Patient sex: F
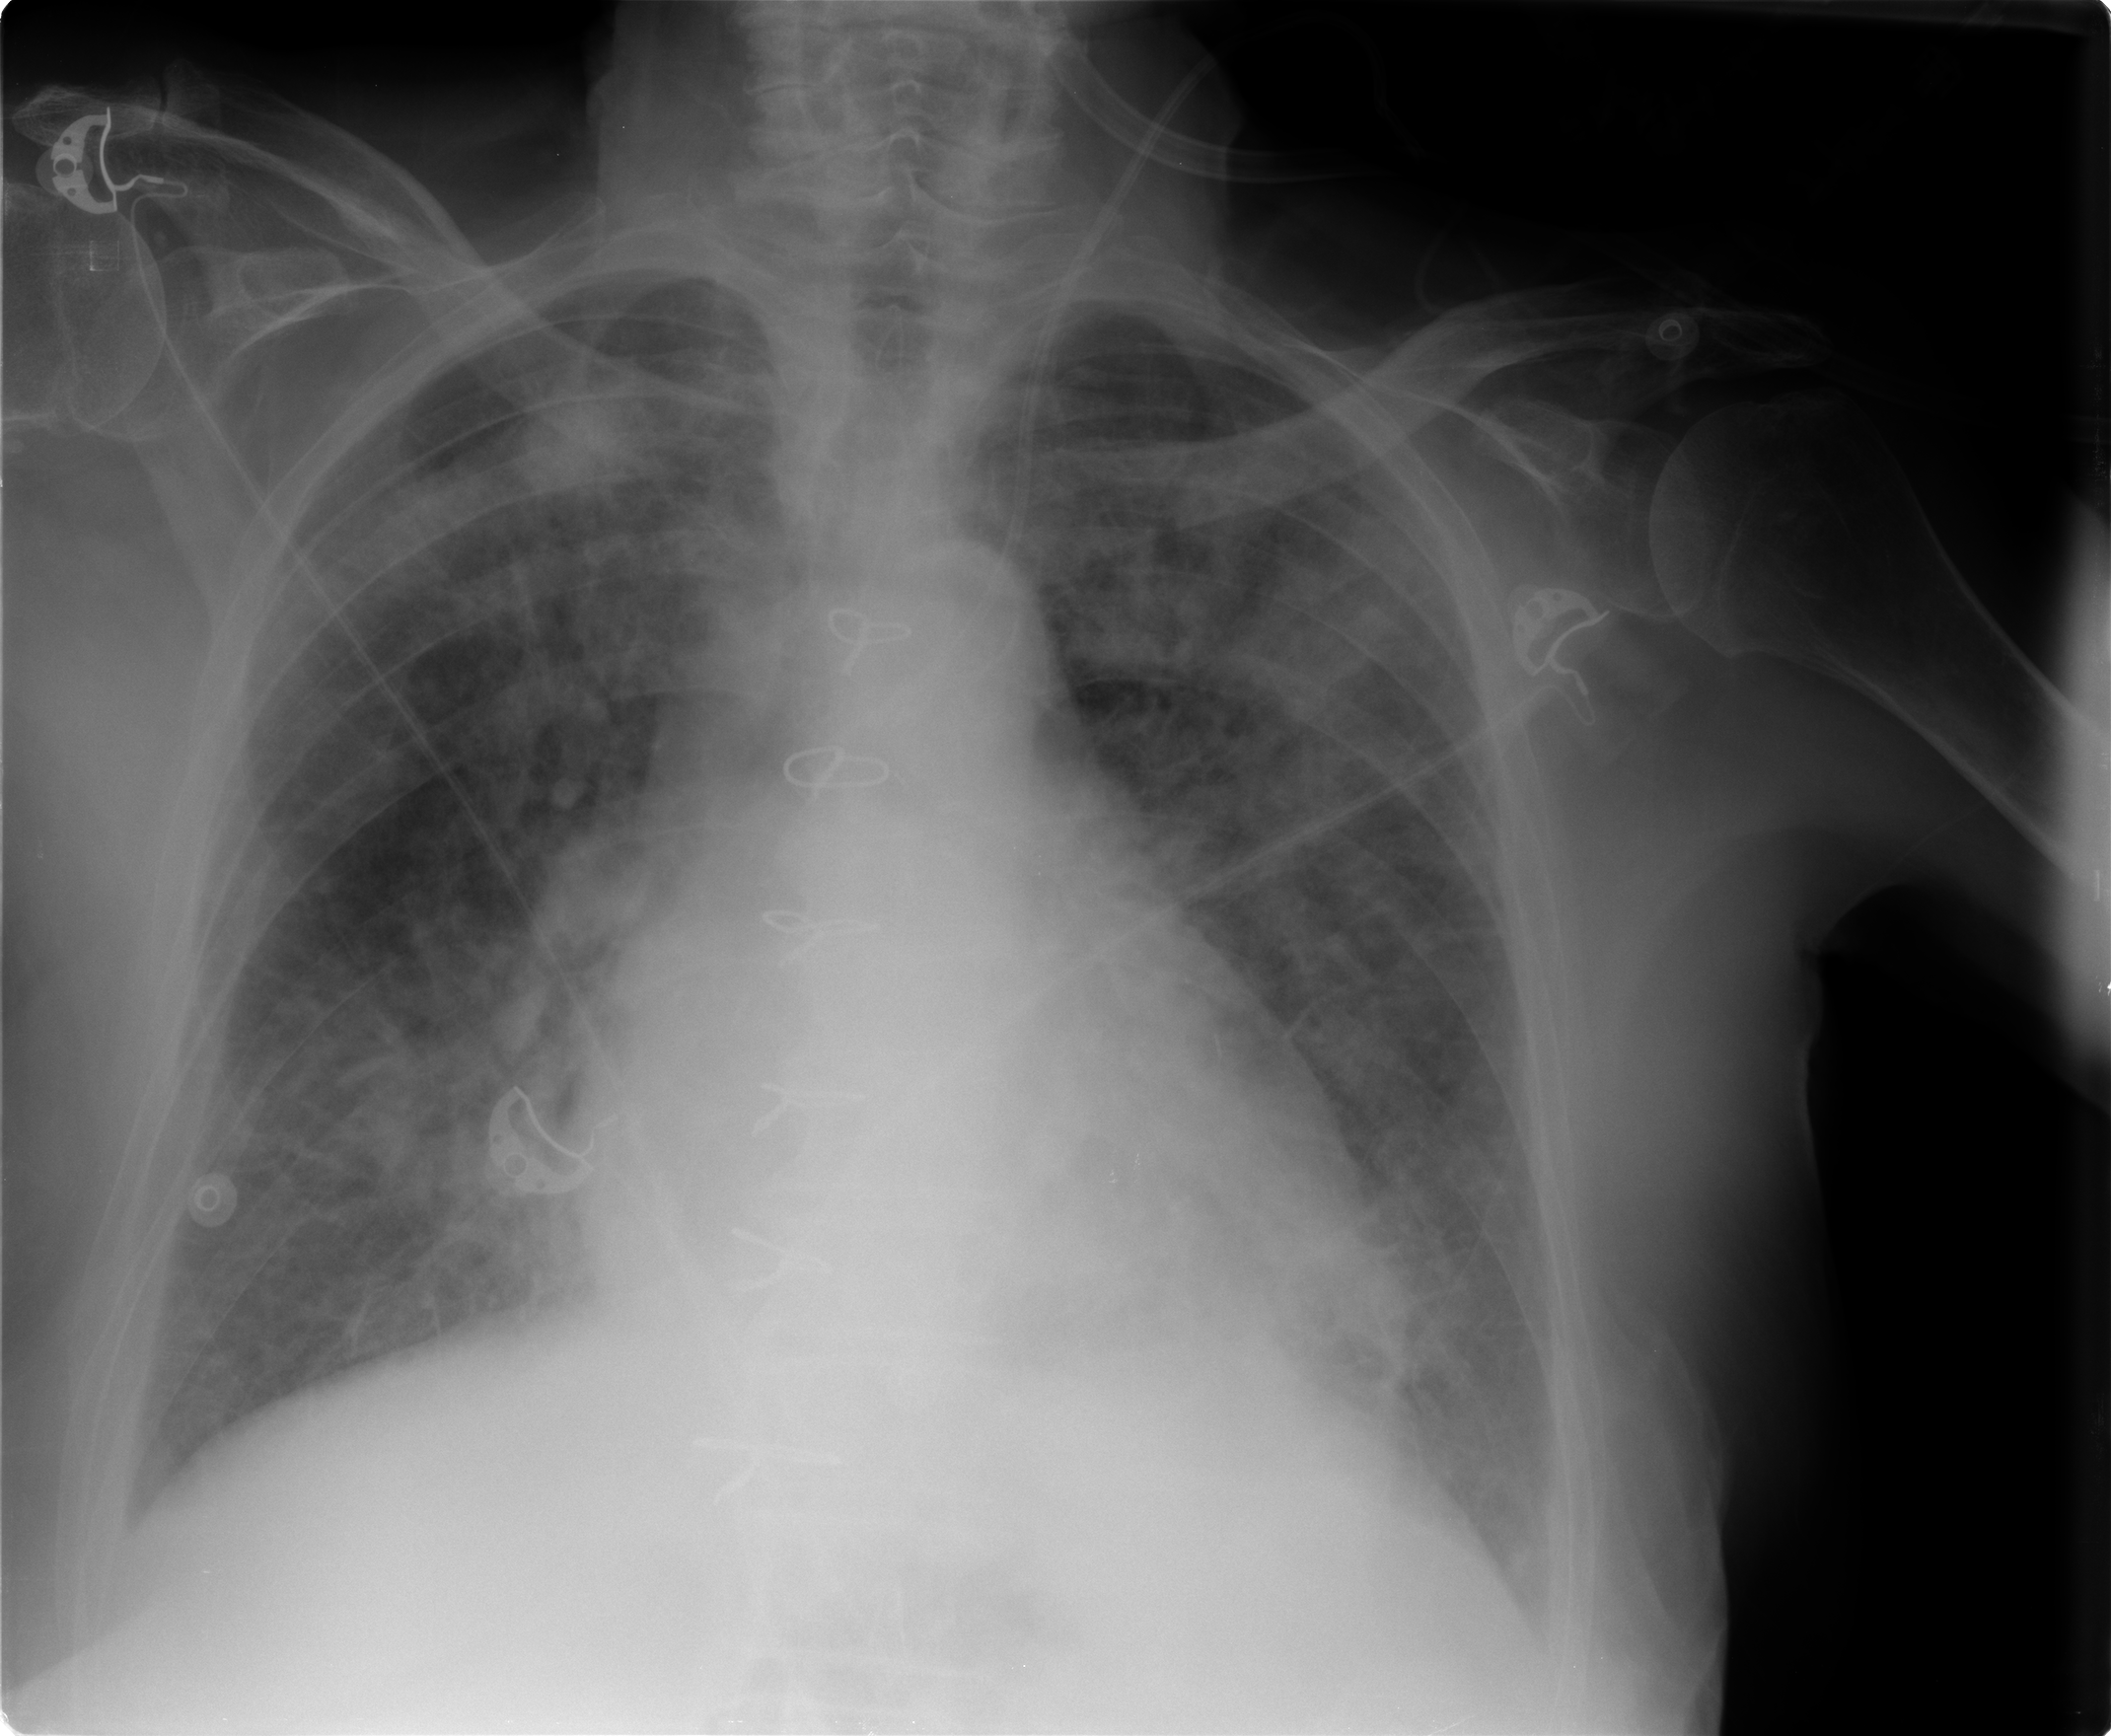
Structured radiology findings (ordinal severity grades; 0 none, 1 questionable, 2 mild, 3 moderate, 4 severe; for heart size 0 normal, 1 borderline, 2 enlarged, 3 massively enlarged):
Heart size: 2
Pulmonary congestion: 2
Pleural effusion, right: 1
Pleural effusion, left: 1
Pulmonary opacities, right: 2
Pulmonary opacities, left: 2
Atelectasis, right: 2
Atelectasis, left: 2